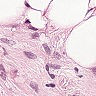
Metastatic tissue present: yes